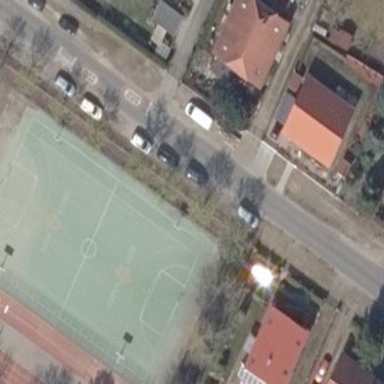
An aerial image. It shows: Tartan soccer pitch for leisure and sports activities.